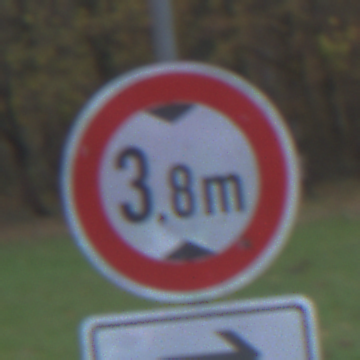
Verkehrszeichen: TatsaechlicheHoehe
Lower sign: RichtungsangabeDurchPfeile5
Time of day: SunriseSunset
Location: Outdoor (Nature)
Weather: PartlyCloudy
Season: Autumn
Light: Natural